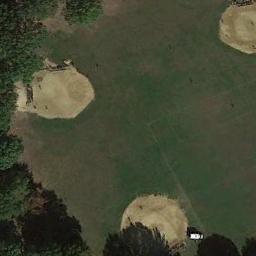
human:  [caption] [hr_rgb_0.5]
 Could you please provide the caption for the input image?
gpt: Three baseball diamonds surrounded by some trees .

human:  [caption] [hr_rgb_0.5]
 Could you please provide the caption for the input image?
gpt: There are 11 baseball courts in the picture, Four of which are double the others .

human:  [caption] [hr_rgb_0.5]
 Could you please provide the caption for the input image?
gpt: There are three baseball diamonds in the middle of grass next to many trees .

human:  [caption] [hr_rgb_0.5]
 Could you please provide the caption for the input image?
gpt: There are three baseball diamonds in the grass surrounded by the forests .

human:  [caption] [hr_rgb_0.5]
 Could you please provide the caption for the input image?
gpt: Many trees are beside the three baseball diamonds .